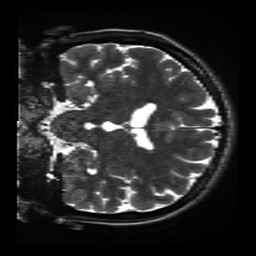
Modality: inplaneT2
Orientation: coronal
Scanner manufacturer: siemens
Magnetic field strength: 3 T
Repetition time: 11 s
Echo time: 0.059 s